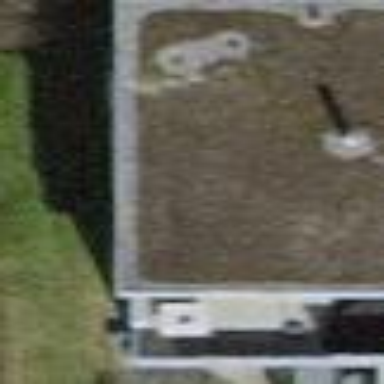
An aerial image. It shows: Building with flat roof.